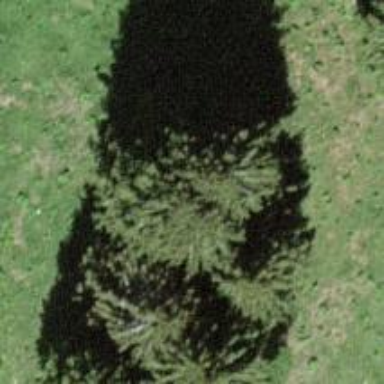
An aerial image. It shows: Evergreen forest with needle-leaved trees.